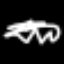
Label: squiggle